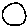
Label: moon